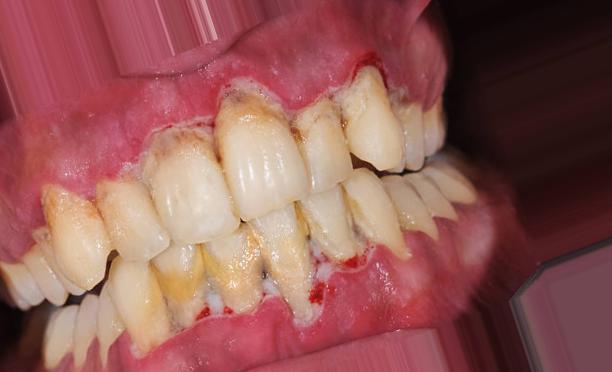
Condition: Tooth Discoloration